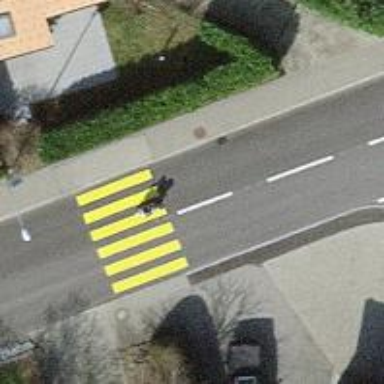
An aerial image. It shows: Uncontrolled zebra crossing on the road.